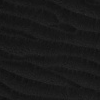
Atmospheric dust classification: not_dusty